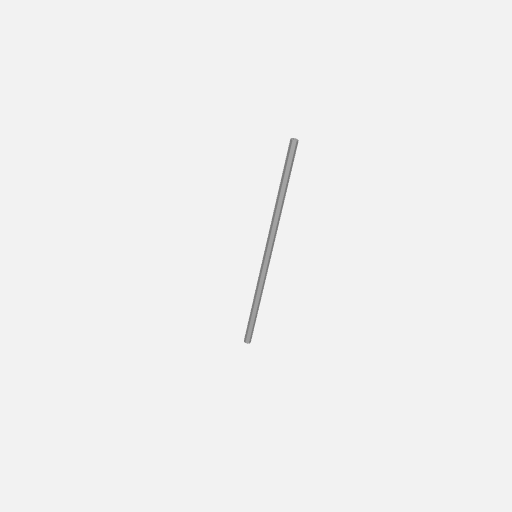
Part: Standoff8RID240